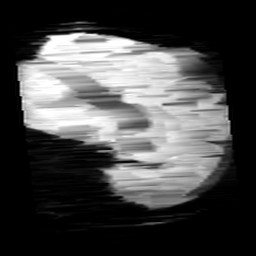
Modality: minIP
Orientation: sagittal
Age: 9
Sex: female
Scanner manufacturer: siemens
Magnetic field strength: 3 T
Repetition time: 0.027 s
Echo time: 0.02 s